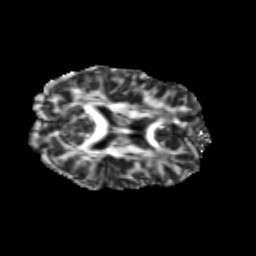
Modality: FA
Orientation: axial
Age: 24
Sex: female
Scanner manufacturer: siemens
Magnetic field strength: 3 T
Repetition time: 3.5 s
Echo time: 0.113 s